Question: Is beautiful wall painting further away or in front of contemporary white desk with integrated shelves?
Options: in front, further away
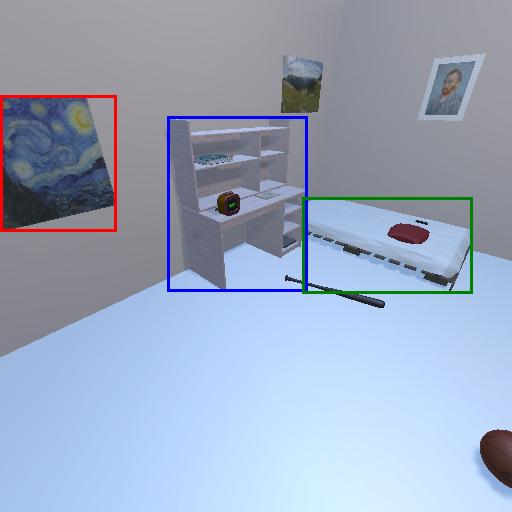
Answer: in front